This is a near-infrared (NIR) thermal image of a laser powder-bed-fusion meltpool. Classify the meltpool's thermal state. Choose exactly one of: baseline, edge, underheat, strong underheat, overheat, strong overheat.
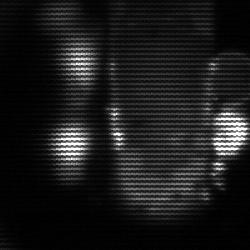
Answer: strong underheat